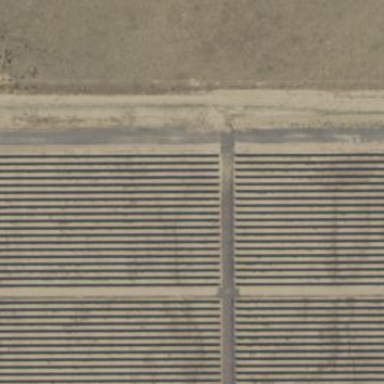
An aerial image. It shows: Solar generator utilizing photovoltaic panels.